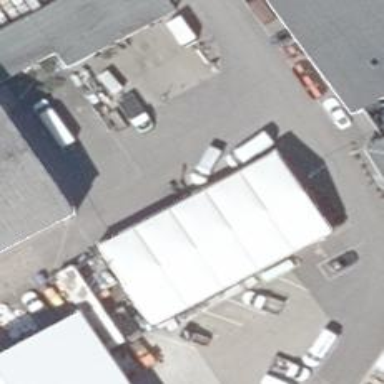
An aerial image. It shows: Commercial building housing car repair shop.